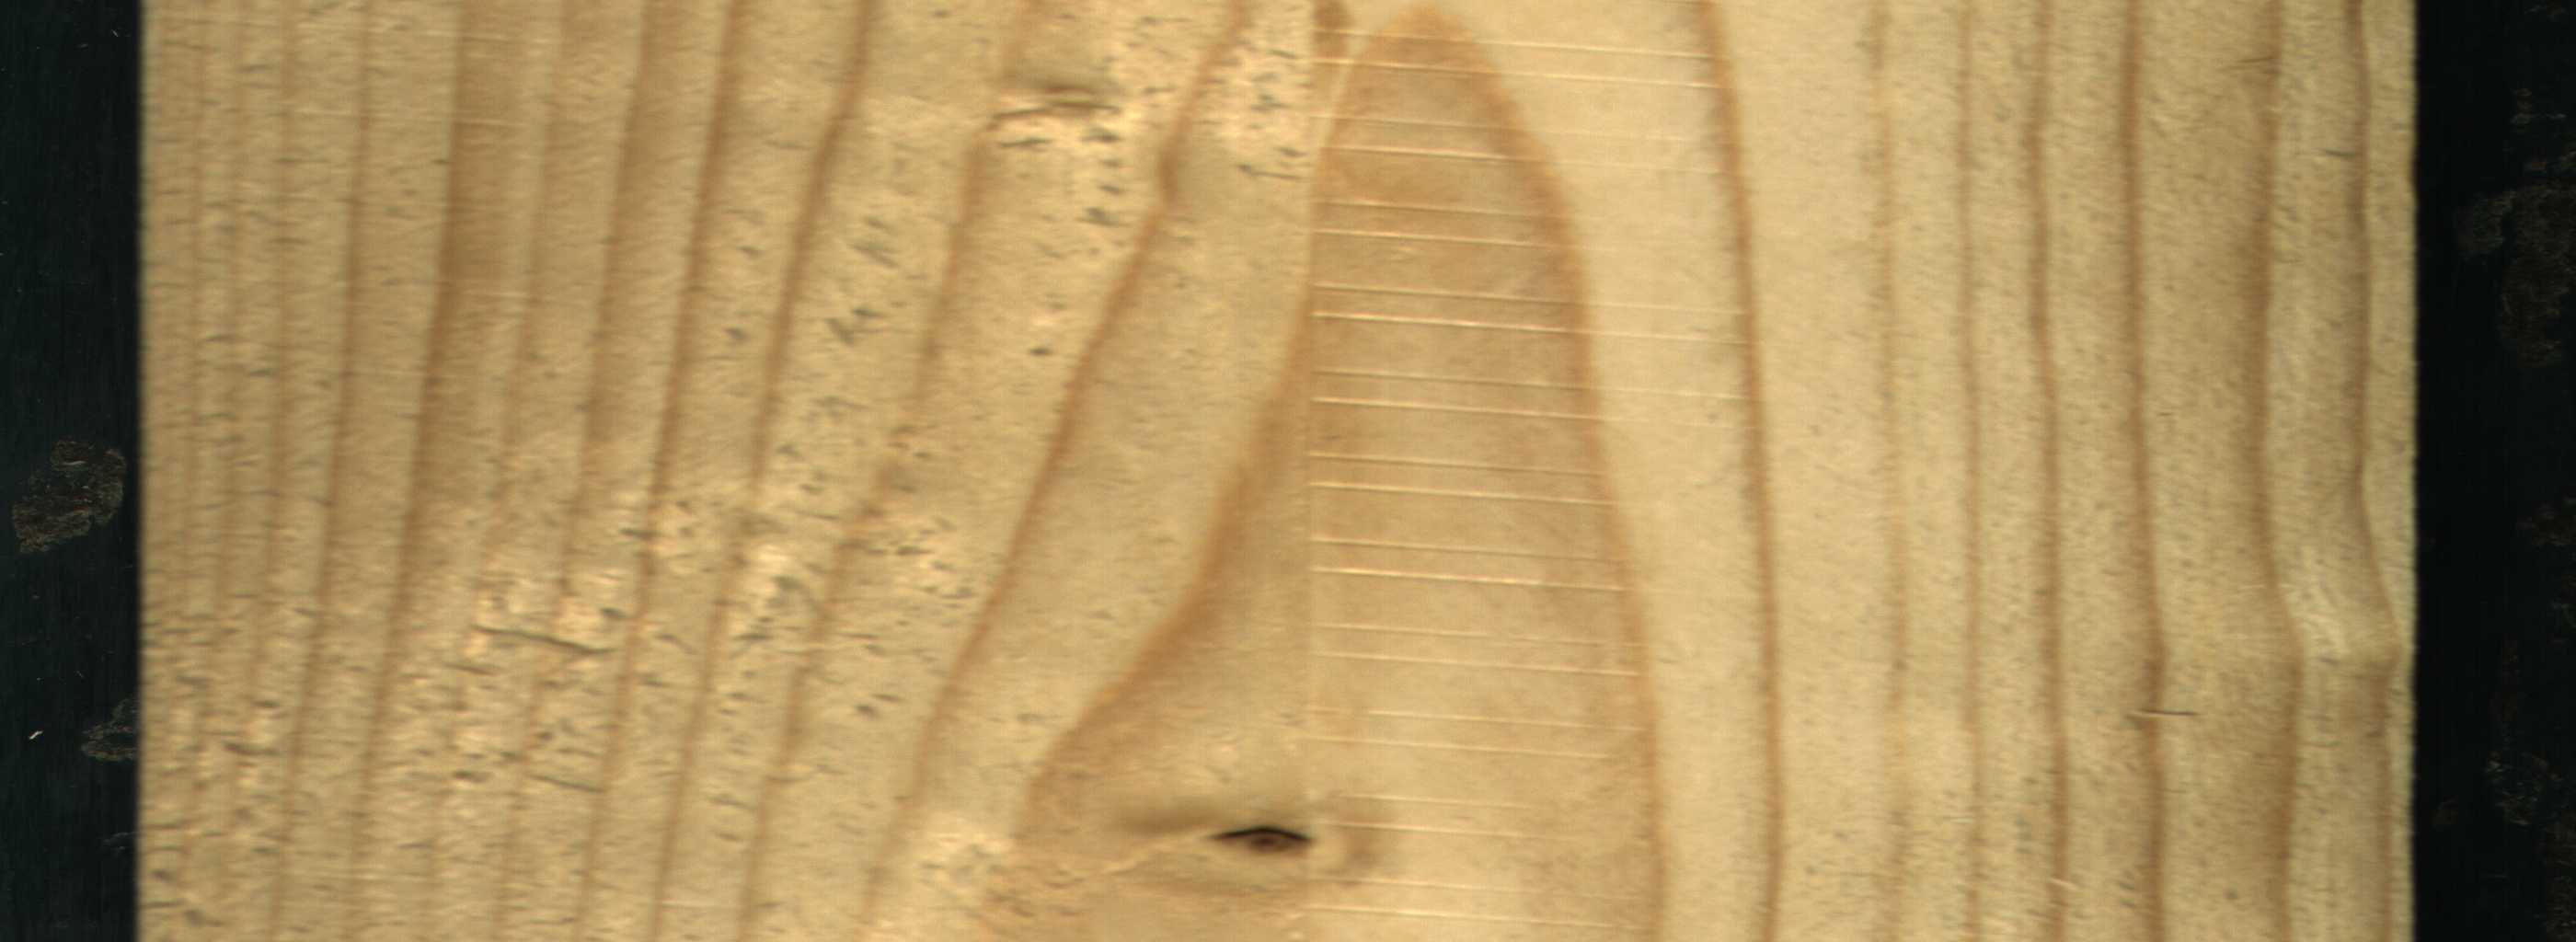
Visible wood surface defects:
Dead_Knot